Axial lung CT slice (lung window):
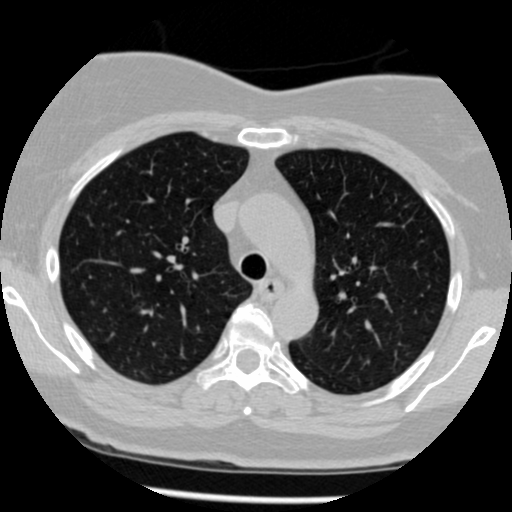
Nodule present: no